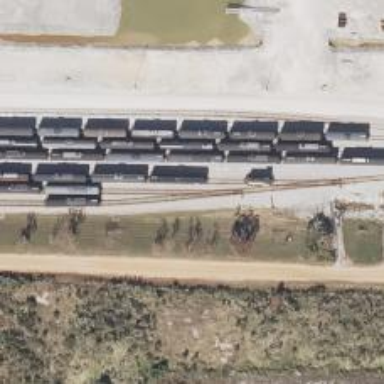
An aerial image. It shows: Railway spur service.